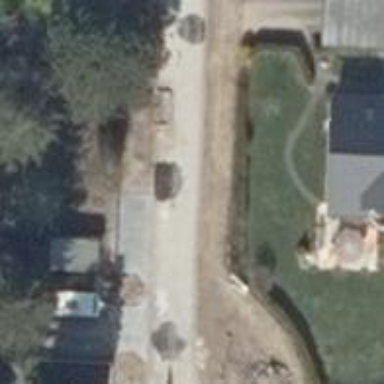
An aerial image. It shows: Driveway leading to service road.